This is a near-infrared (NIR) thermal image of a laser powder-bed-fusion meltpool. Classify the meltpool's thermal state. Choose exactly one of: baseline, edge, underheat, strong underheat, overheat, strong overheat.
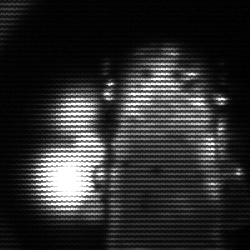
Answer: strong underheat